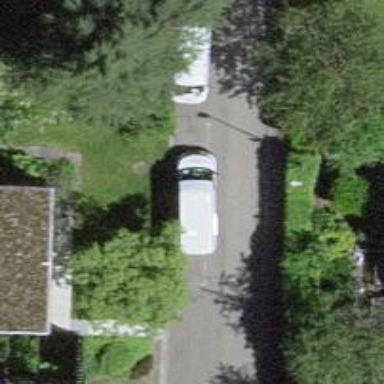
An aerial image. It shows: Parking lane with asphalt surface.